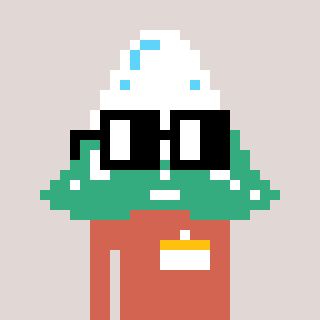
a pixel art character with square black glasses, a snowy mountain-shaped head and a peachy-colored body on a warm background